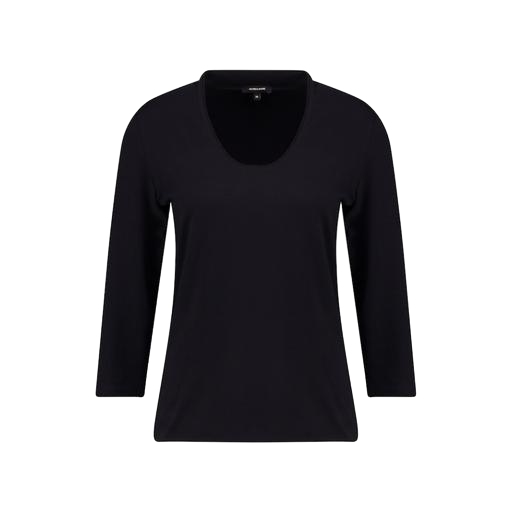
black three-quarter-sleeve top only macy, neck shirt, black split neck, white background